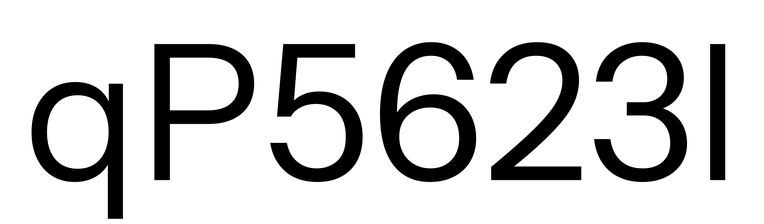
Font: InstrumentSans_Regular